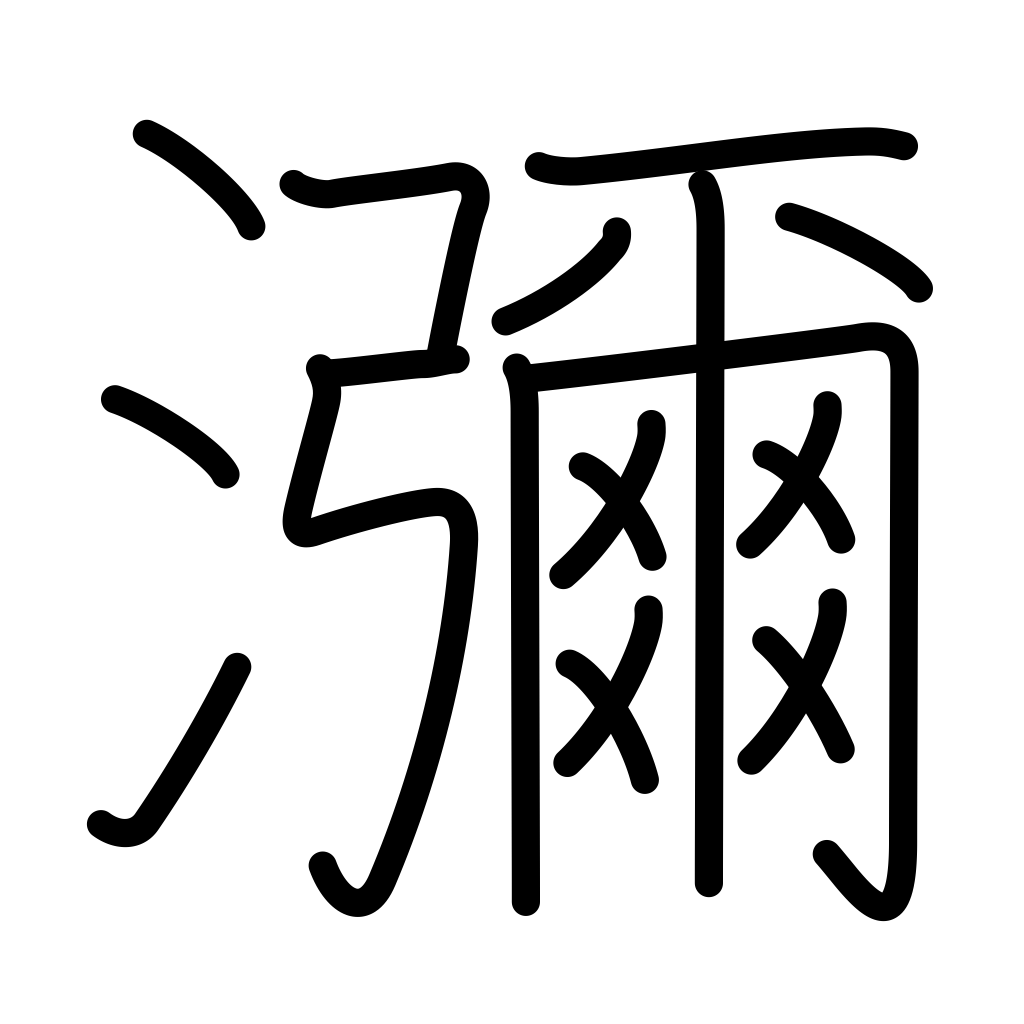
Meaning: copious flow, broad, extensive